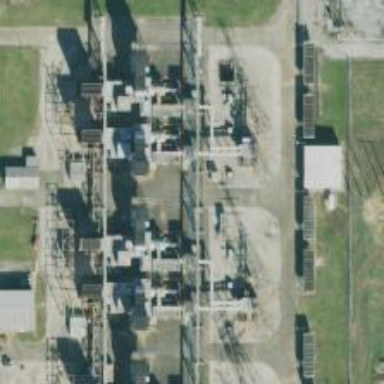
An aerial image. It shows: Gas turbine generator.